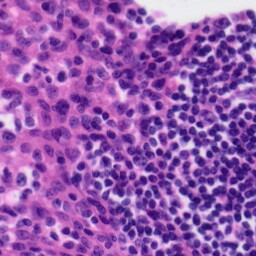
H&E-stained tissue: Tonsil